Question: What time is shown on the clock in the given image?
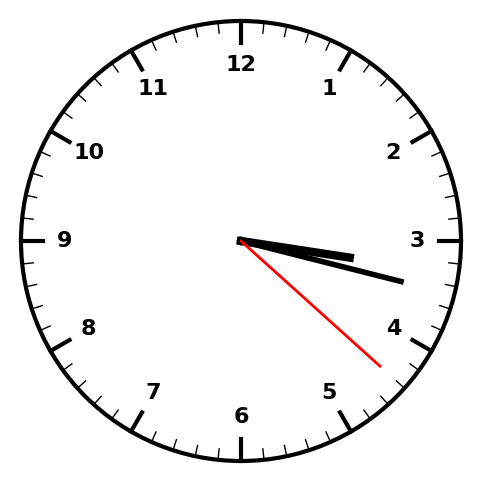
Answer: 03:17:22